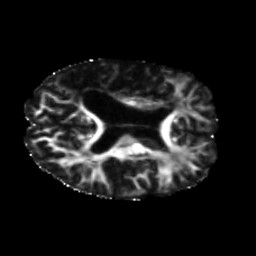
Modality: FA
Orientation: axial
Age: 69
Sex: female
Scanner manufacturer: siemens
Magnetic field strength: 3 T
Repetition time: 5.47 s
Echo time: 0.0854 s